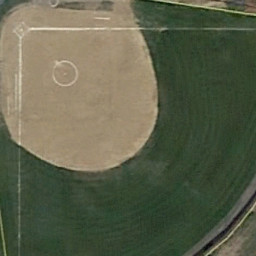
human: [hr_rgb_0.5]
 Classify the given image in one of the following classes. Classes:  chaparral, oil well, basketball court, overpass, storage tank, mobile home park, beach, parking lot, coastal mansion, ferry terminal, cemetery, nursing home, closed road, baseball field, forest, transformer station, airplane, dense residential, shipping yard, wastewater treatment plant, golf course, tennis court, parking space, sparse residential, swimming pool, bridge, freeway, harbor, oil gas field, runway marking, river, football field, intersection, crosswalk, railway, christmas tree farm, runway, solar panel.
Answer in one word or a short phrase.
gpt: baseball field